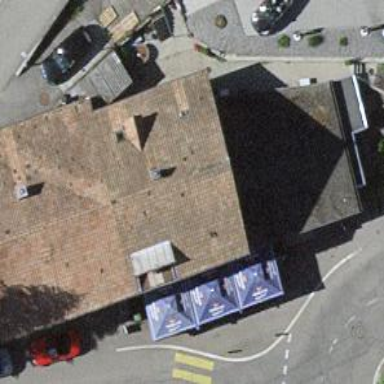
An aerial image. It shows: Restaurant.